Question: Can ListView be type casted into TextView in android studio?

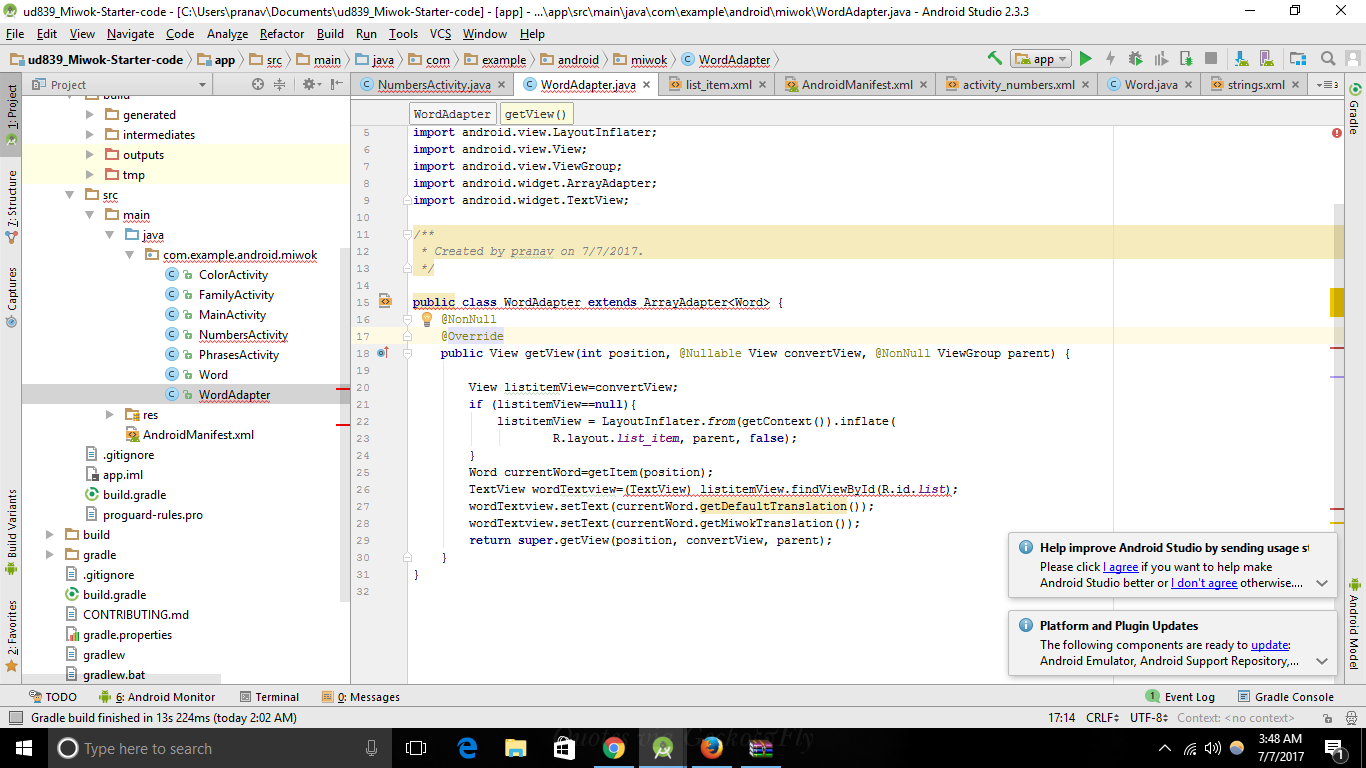
Answer: First you must add constructor to your WordAdapter, because you have compilation error on that class